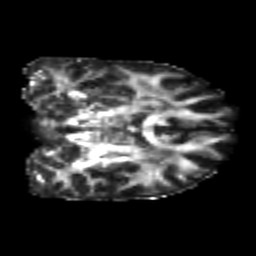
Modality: FA
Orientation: coronal
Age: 25
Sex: female
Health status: healthy
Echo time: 0.074 s